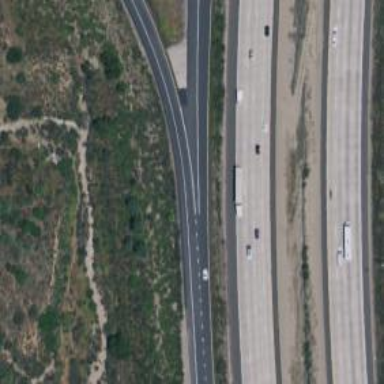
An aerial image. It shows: Motorway link.